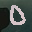
Label: 0